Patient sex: F
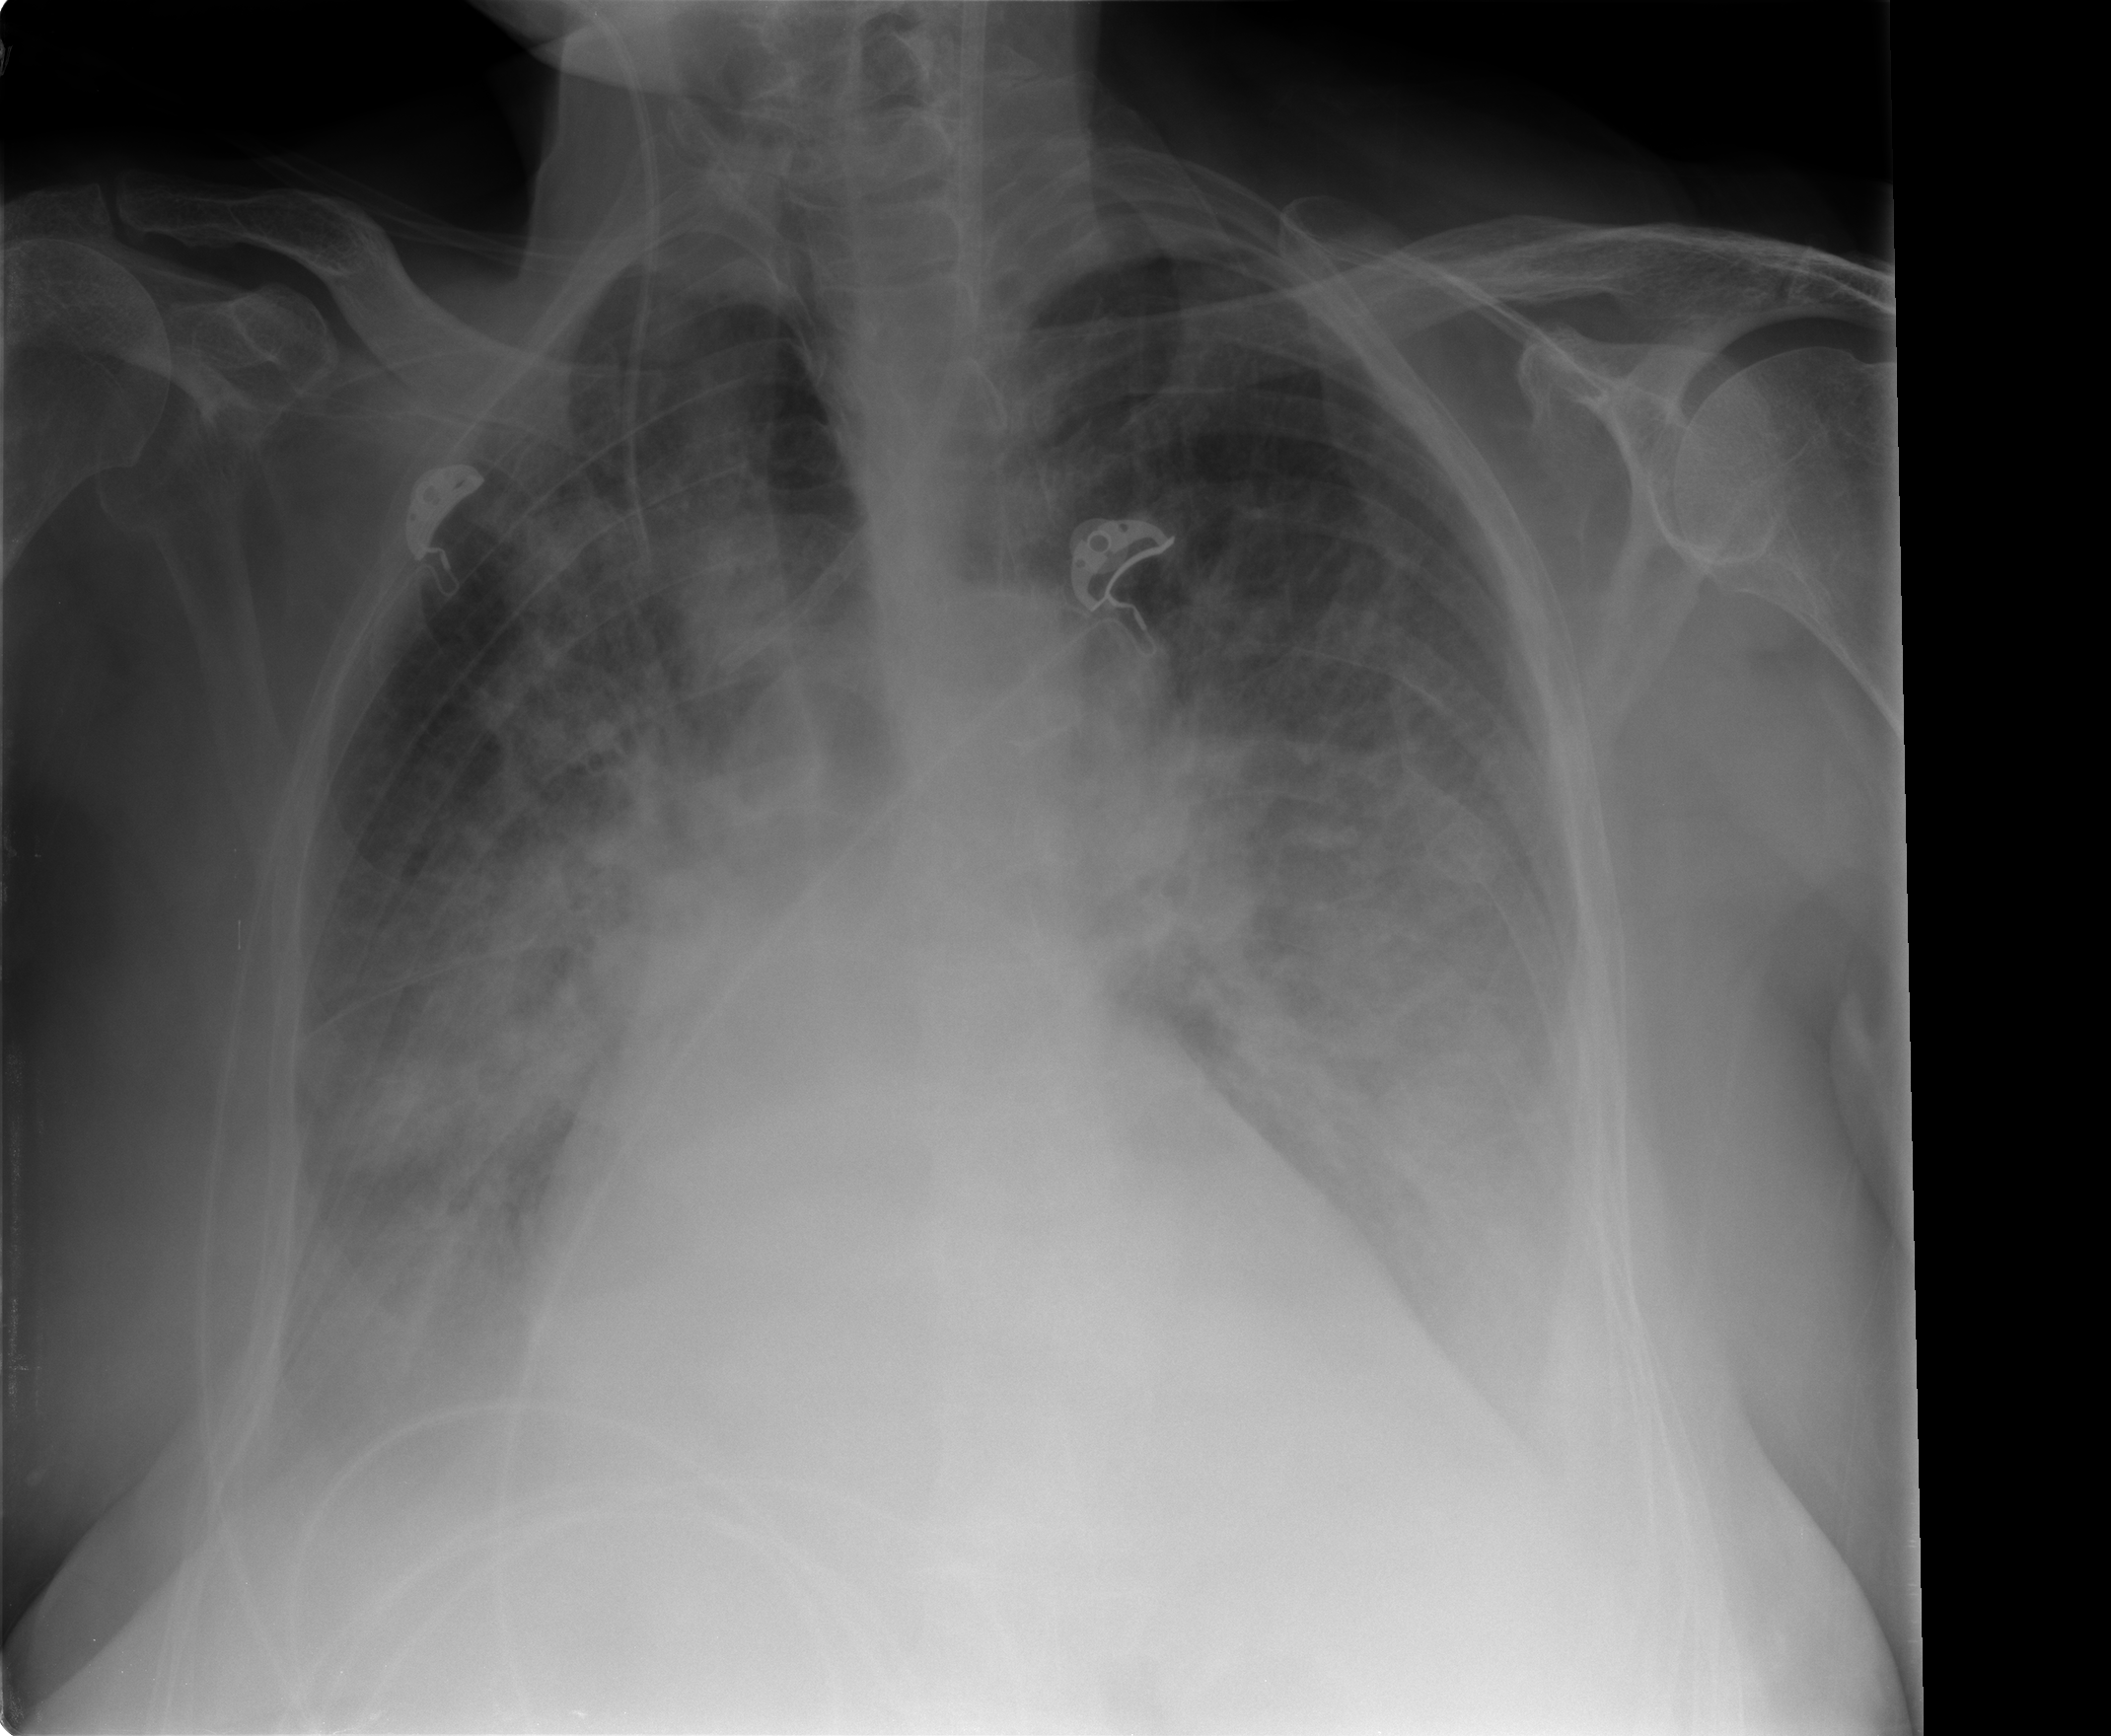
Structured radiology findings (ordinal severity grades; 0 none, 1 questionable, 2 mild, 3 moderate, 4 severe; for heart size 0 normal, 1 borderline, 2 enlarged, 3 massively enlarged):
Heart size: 2
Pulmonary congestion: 3
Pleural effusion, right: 3
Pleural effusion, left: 3
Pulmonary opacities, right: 2
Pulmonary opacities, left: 2
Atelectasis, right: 2
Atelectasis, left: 2